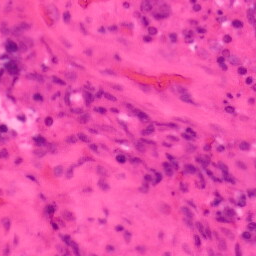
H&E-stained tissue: Colon